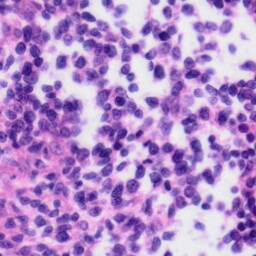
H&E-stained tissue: Tonsil